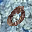
Label: 0